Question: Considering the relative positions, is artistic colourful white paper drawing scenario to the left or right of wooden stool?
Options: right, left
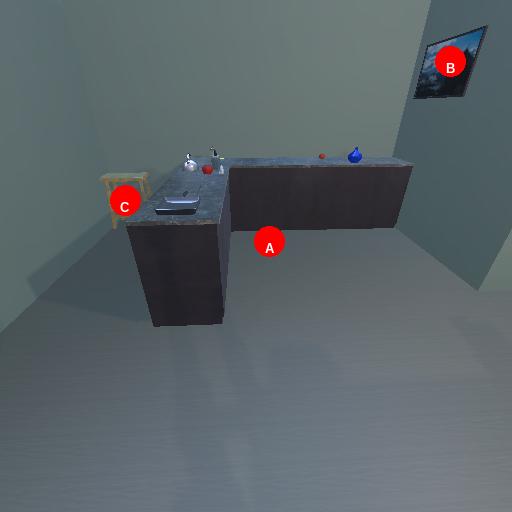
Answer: right